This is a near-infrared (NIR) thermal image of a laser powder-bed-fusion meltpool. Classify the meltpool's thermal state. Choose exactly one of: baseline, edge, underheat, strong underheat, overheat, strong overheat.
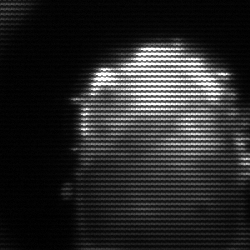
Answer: baseline